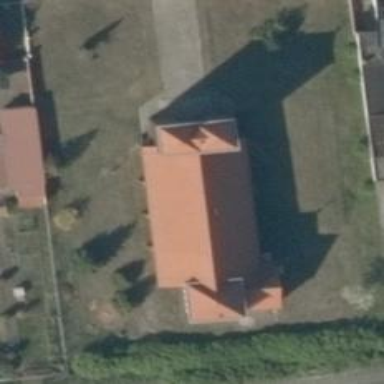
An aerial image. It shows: Church which is place of worship.